Question: I'm using the calendar in 'DisplayMode="Year"' and 'this.DataContext = new SampleModel();' so I have a access to the properties of the Model. However the Calendar is rendered wrong (see screenshot)
The code comes down to:
Xaml:
'''
<Window x:Class="Excel2.MainWindow"
xmlns="http://schemas.microsoft.com/winfx/2006/xaml/presentation"
xmlns:x="http://schemas.microsoft.com/winfx/2006/xaml"
Title="MainWindow" Height="600" Width="800">
<Grid>
<Grid.ColumnDefinitions>
<ColumnDefinition Width="250"></ColumnDefinition>
<ColumnDefinition Width="2*"></ColumnDefinition>
</Grid.ColumnDefinitions>
<Grid.RowDefinitions>
<RowDefinition Height="220"></RowDefinition>
<RowDefinition Height="*"></RowDefinition>
</Grid.RowDefinitions>
<Calendar DisplayMode="Year"></Calendar>
</Grid>
</Window>
'''
Code behind:
'''
using ....
namespace Excel2
{
class SampleModel
{
}
public partial class MainWindow : Window
{
public MainWindow()
{
InitializeComponent();
this.DataContext = new SampleModel();
}
}
}
'''
Result:

As you can see, the calender is renderd without shoowing any year informationn.
If I dont use Grid definitions, 'Displaymode=Year' or 'this.DataContext =...' everything is rendered correctly.
Is this a bug in XAML?
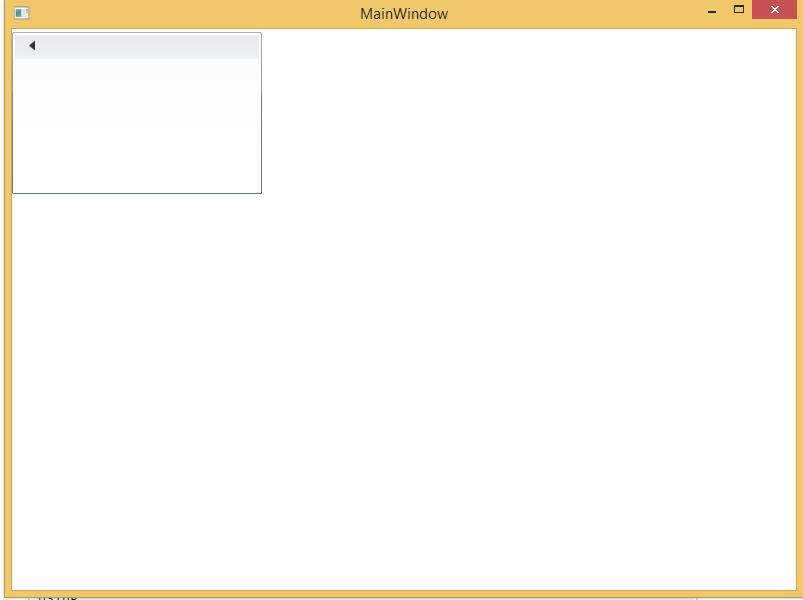
Answer: As this question's been asked for over an year now and still doesn't have any accepted answer so i would like to contribute on how i got rid of this bug.
I changed my xaml to:
'''
<Calendar Grid.Row="0" Grid.Column="3" x:Name="_calendar" DisplayModeChanged="_calendar_DisplayModeChanged" Loaded="_calendar_OnLoaded"
DisplayDate="{Binding SelectedMonth, UpdateSourceTrigger=PropertyChanged}" DisplayMode="Month" />
//Setting DisplayMode="Month" in xaml and will change it back to "Year" in code behind. so my codebehind code is
private void _calendar_DisplayModeChanged(object sender, CalendarModeChangedEventArgs e)
{
_calendar.DisplayMode = CalendarMode.Year;
}
private void _calendar_OnLoaded(object sender, RoutedEventArgs e)
{
_calendar.DisplayMode = CalendarMode.Year;
}
'''
Loaded event is required to change the display mode for the first time to Year and DisplayModeChanged event is required to change it on subsequent calls when there's selection changed.
I hope it helps someone in future.